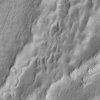
Atmospheric dust classification: not_dusty